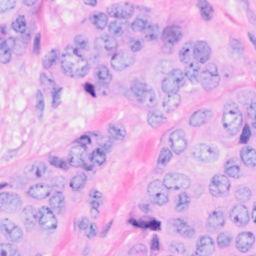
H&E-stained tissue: Breast